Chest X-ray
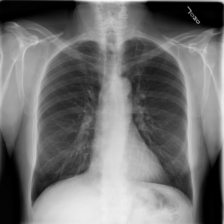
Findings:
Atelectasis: negative
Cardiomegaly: negative
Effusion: negative
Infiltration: negative
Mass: negative
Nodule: negative
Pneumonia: negative
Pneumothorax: negative
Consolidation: negative
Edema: negative
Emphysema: negative
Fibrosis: negative
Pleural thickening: negative
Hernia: negative